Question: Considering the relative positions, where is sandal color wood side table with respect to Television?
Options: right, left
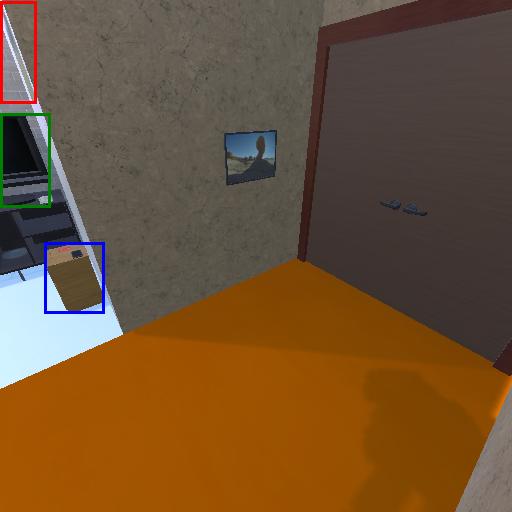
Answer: right